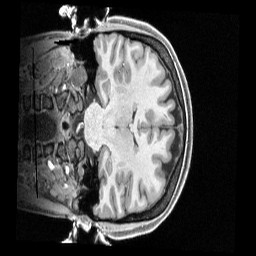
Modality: T1w
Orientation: coronal
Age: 22
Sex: female
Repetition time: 2.4 s
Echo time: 0.00222 s